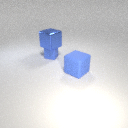
large blue metal cube above small blue rubber cube